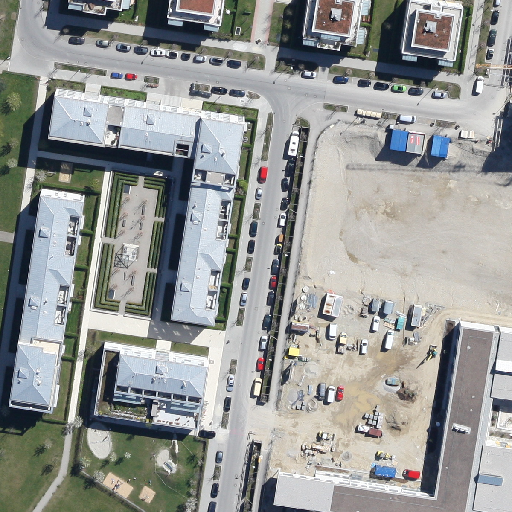
Referring expression: van in the parking area